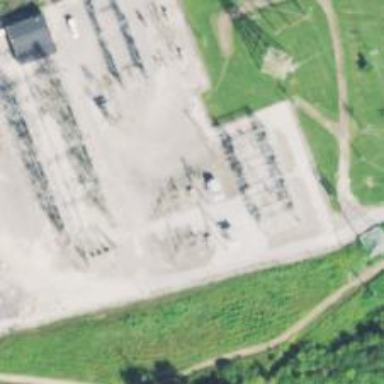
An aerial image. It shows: Switch used for power control.